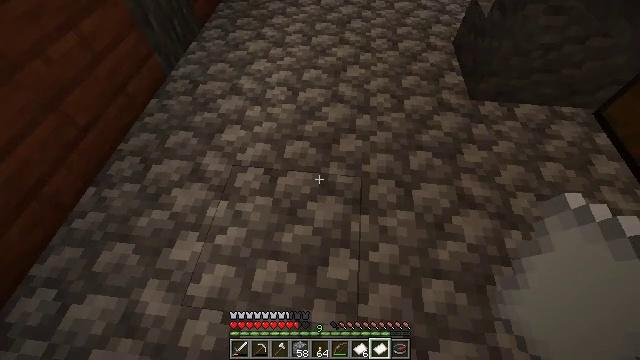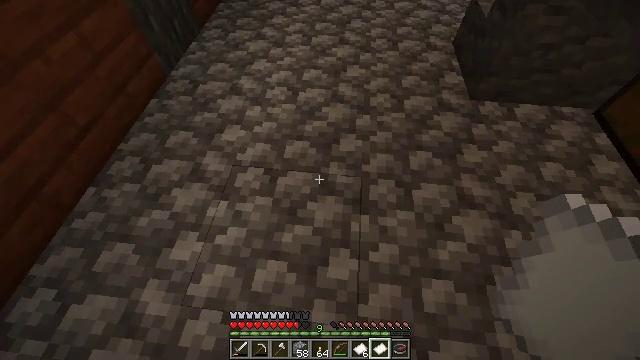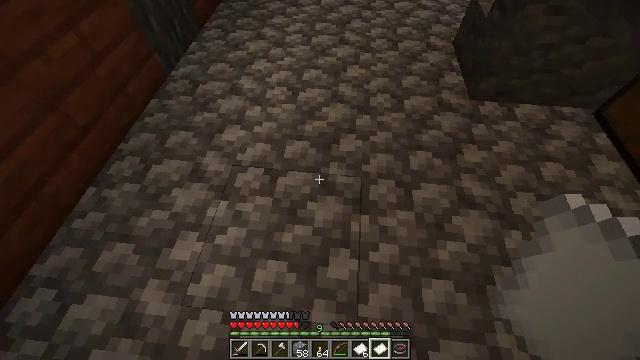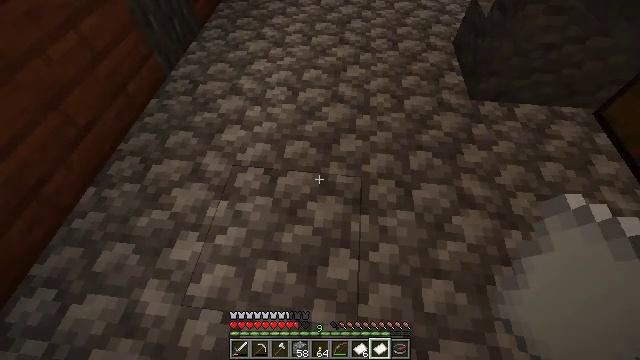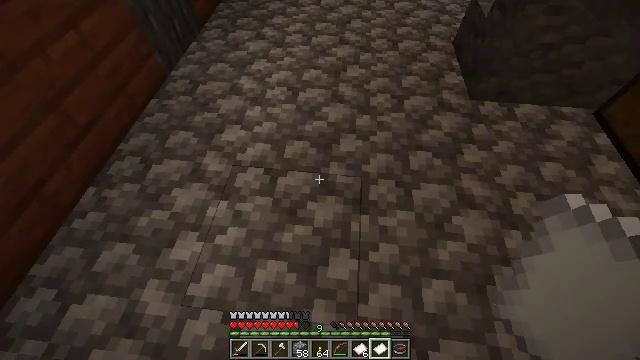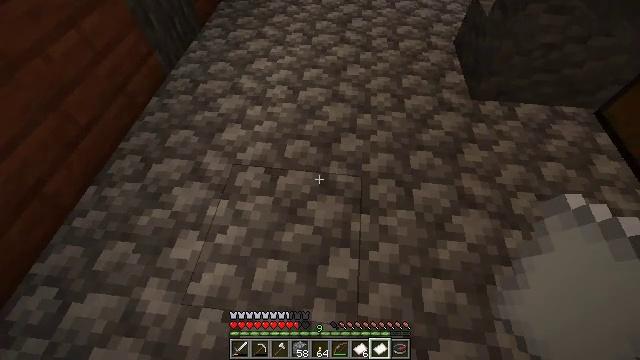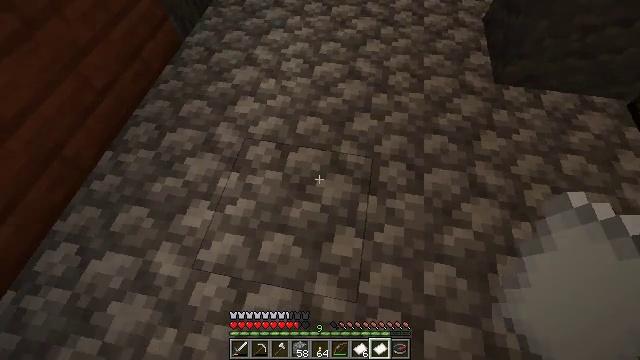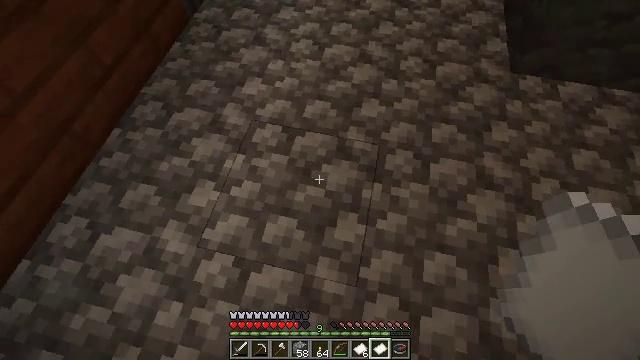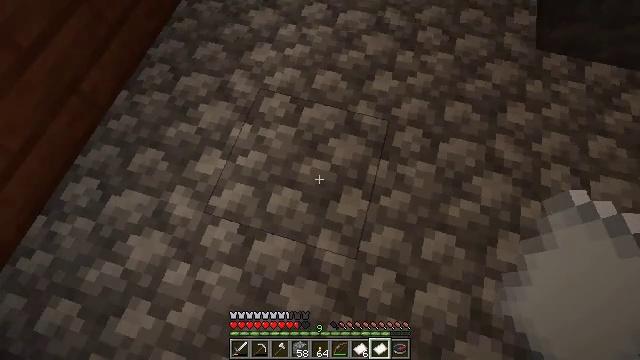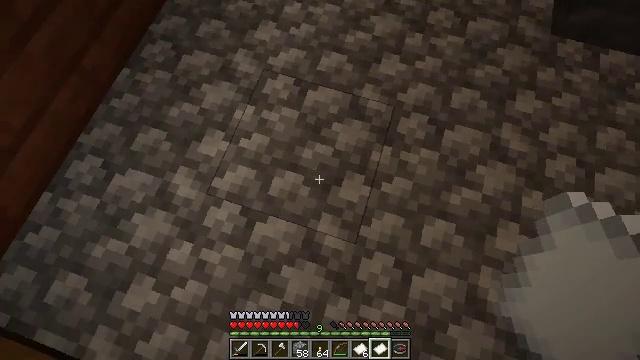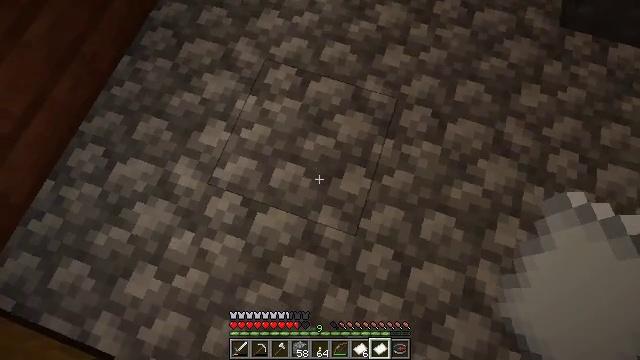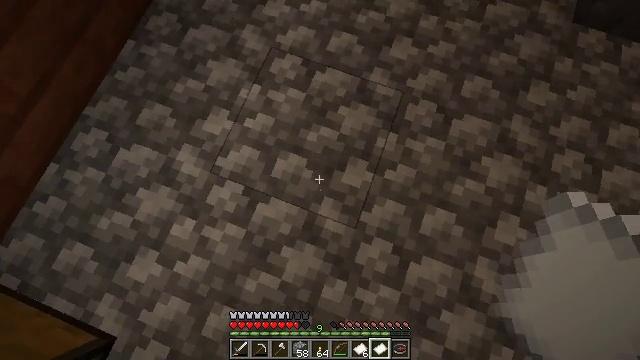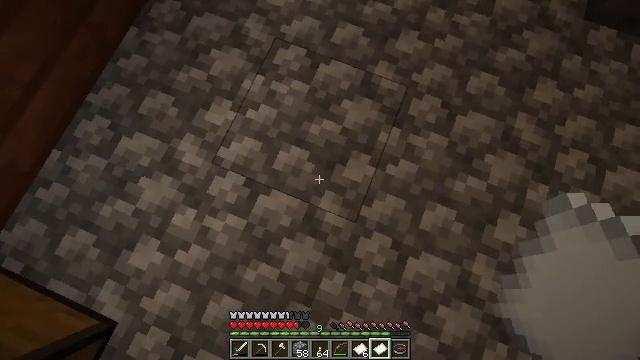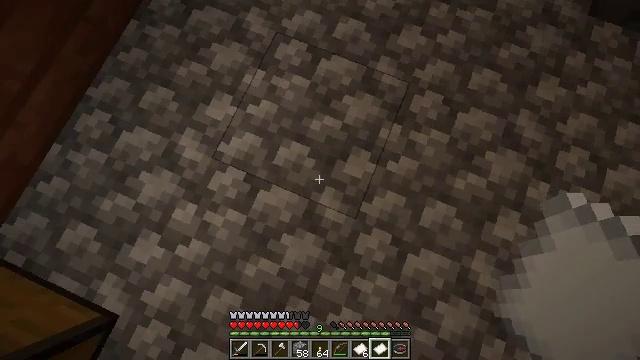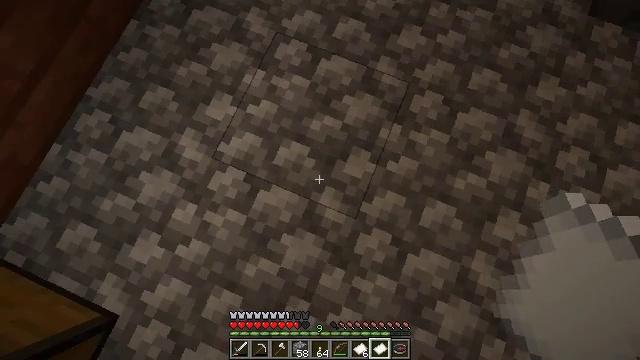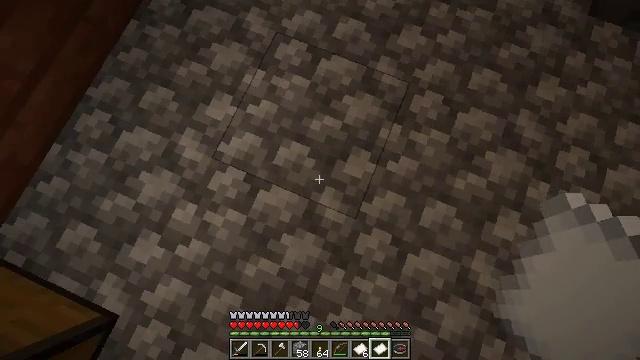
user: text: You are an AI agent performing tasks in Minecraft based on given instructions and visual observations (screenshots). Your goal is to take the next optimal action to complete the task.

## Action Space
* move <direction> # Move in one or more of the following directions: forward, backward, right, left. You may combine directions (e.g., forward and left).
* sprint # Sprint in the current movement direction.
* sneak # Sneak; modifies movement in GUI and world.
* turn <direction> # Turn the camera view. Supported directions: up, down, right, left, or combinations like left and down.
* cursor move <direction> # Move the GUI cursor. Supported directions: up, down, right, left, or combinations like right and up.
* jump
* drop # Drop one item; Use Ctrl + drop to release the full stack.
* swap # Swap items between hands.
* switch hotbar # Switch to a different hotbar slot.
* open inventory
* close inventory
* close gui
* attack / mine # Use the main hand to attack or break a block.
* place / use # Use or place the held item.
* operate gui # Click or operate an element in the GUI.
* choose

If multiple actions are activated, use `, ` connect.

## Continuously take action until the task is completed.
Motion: motion action
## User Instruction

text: Prepare to craft a stonecutter.
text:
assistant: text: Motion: no_op
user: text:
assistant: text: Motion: use / place
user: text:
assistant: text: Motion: use / place
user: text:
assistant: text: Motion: use / place
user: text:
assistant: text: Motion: use / place
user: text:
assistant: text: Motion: turn left and down
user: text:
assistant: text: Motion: turn left and down
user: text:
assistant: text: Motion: turn left and down
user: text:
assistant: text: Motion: turn left and down, use / place
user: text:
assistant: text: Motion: turn down, use / place
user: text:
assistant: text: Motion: turn left and down, use / place
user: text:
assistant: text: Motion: turn left and down
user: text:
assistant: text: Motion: no_op
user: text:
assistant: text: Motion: no_op
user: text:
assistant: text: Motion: no_op
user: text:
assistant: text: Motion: move forward
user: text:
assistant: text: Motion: move forward
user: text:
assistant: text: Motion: move forward
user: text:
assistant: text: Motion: move forward
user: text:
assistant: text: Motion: move forward
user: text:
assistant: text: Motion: use / place
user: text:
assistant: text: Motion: use / place
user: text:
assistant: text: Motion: use / place
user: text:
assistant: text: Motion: no_op
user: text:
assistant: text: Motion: no_op
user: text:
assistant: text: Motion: no_op
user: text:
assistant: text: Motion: no_op
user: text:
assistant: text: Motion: no_op
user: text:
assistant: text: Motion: use / place
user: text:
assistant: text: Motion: use / place